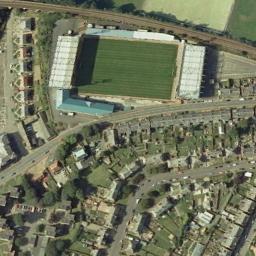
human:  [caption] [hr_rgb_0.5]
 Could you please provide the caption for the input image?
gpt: There are many buildings of different shapes and sizes next to the stadium .

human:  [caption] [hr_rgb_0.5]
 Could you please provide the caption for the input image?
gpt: The stadium is on the grass next to some buildings and trees .

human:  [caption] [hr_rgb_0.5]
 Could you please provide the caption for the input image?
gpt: Square stadium next to residential area and lawn .

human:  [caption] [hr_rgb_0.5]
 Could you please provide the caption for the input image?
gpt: The stadium is surrounded by blue chairs .

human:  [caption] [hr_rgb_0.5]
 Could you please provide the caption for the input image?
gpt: There are many buildings near the stadium .